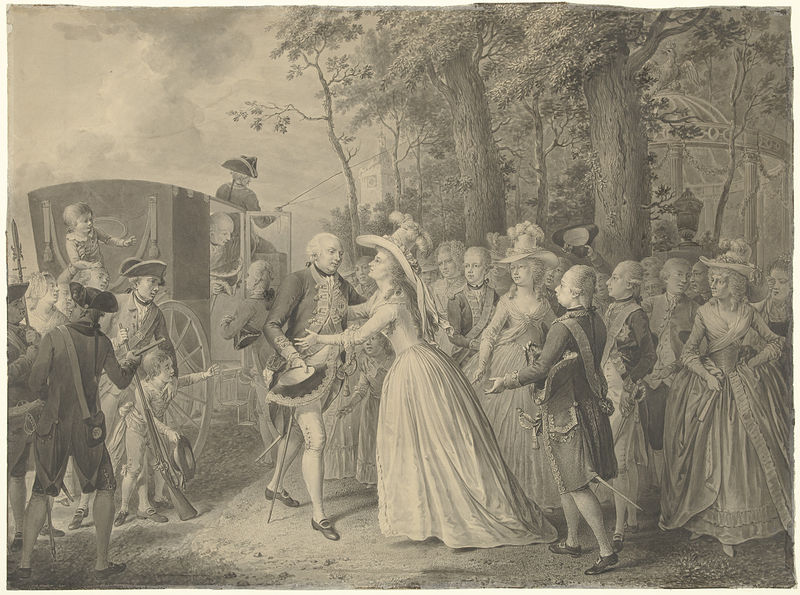
Titel: Ontmoeting van prinses Wilhelmina met haar broer koning Frederik III van Pruisen te Kleef
Künstler: Willem Joseph Laquy
Standort: Amsterdam
Institution: Rijksmuseum
Schlagwörter: gesellschaft, hof, druck, radierung, rdierung